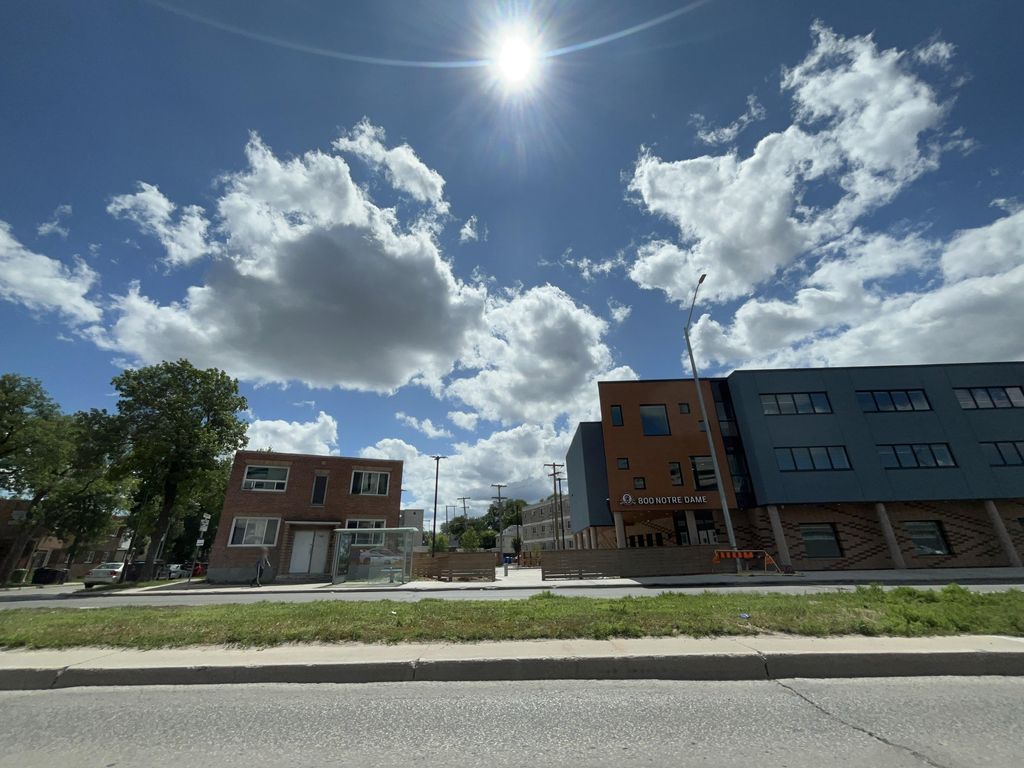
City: winnipeg